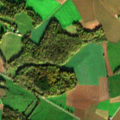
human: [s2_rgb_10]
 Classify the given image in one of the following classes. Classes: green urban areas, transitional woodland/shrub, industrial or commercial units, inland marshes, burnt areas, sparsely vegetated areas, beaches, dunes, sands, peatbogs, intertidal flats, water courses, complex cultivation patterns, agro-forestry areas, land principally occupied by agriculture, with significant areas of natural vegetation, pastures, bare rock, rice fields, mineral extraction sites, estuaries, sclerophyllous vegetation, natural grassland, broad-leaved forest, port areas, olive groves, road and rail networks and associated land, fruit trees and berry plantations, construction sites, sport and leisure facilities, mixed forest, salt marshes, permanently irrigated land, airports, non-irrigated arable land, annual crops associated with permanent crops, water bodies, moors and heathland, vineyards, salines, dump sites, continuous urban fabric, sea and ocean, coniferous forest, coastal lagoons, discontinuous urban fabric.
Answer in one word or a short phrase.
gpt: discontinuous urban fabric, non-irrigated arable land, pastures, land principally occupied by agriculture, with significant areas of natural vegetation, broad-leaved forest